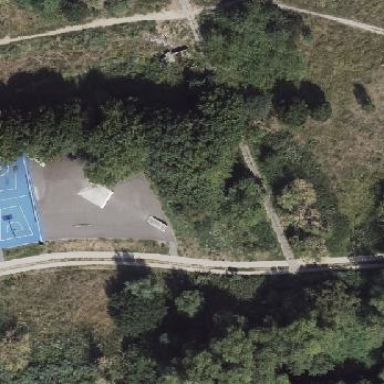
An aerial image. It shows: Asphalt pitch designated for leisure land activities.